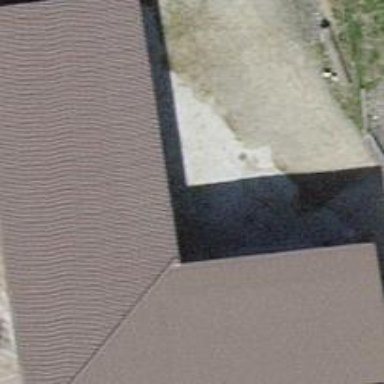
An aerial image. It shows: Building with flat roof.